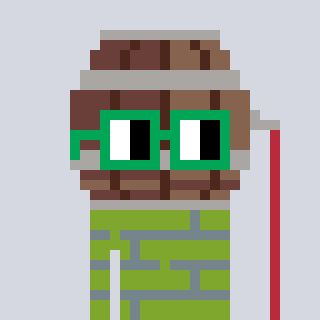
a pixel art character with square green glasses, a wine barrel-shaped head and a slimegreen-colored body on a cool background